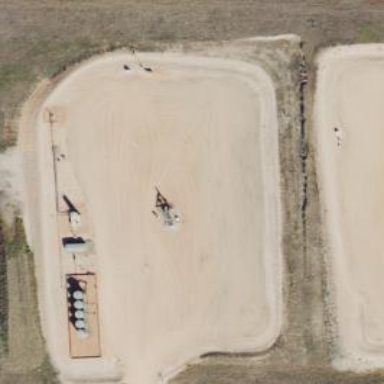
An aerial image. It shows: Petroleum well.